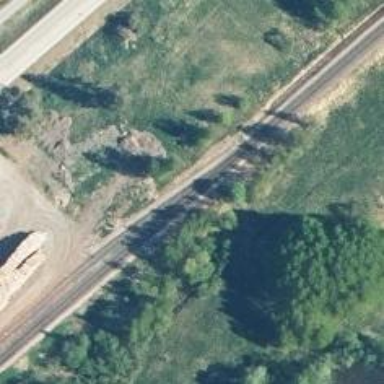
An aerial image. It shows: Railway track.